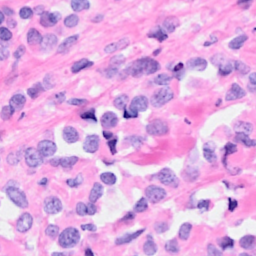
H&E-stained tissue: Breast